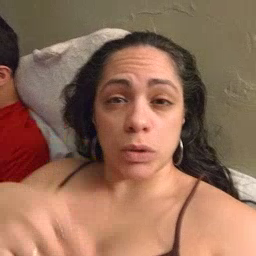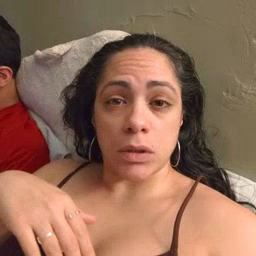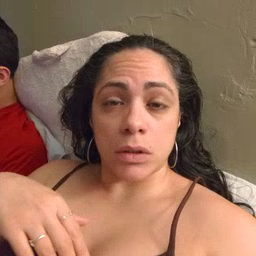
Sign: boat